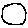
Label: circle